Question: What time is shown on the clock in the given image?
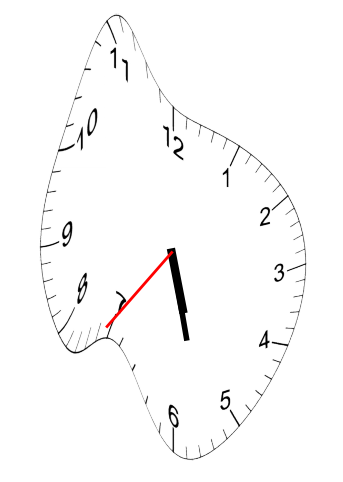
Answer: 05:27:36